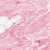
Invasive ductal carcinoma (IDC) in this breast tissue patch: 0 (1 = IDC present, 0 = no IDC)